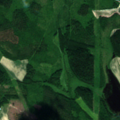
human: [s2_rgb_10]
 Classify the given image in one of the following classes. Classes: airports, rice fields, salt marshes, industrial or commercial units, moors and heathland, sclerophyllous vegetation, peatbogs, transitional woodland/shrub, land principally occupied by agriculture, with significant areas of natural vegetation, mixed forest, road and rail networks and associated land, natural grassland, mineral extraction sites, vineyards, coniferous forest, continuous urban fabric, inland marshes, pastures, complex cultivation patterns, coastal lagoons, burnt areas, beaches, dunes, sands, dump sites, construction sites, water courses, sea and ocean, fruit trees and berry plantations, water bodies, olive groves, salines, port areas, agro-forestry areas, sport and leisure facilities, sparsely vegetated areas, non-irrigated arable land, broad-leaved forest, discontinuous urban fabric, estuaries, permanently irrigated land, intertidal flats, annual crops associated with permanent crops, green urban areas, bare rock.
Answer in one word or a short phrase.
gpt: land principally occupied by agriculture, with significant areas of natural vegetation, mixed forest, transitional woodland/shrub